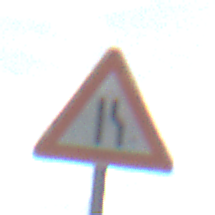
Verkehrszeichen: EinseitigVerengteFahrbahnRechts
Umgebung: Outdoor, Suburban
Tageszeit: MorningAfternoon
Wetter: PartlyCloudy
Licht: Natural
Jahreszeit: NotSpecified
Kontrast: HighContrast